Field crop: maize
Growth stage: 2
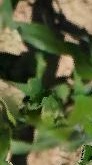
Species: maize